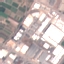
Land use / land cover: Industrial